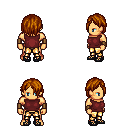
a pixel art fantasy rpg character, male body template, human, tanned skin, maroon sleeveless shirt, gold greaves, brunette bangs hairstyle, leather bracers, ghillies, four views (front, back, left, right), 2x2 character sprite sheet, small pixel art, hard edges, no anti-aliasing